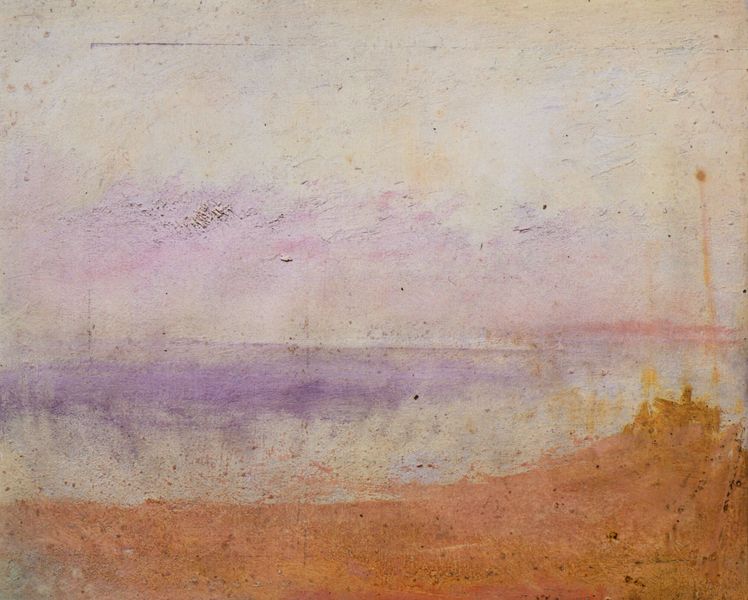
Titel: Küstenszene
Künstler: William Turner
Standort: London
Institution: British Museum
Schlagwörter: blau, gemälde, himmel, meer, schatten, wasser, weiß, wolken, aquarell, fluss, gelb, impressionismus, landschaft, ocker, sand, see, ufer, abend, braun, grau, hell, holz, licht, nacht, orange, pastell, zeichnung, rot, wolke, beige, malerei, erde, horizont, hügel, morgen, spiegelung, wind, sonne, england, rosa, zart, boot, kahn, gischt, küste, schiff, strand, welle, wellen, bogen, mast, abstrakt, farben, fläche, modern, dunst, lila, nebel, sonnenuntergang, violett, silhouette, vorstellung, bug, luft, seestück, sturm, turner, striche, unscharf, punkte, helligkeit, punkt, tupfen, senkrecht, flecken, spritzen, verschwommen, plein air, format, baumstumpf, heck, flecke, minimal, william, lavierend, rakete, luf, william turner, ahnung, sandburg, patsch!